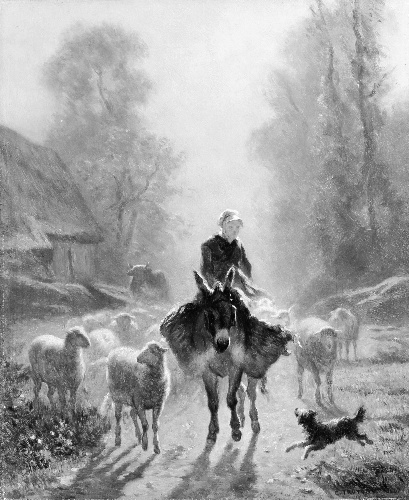
Title: Going to Market
Artist: Constant Troyon
Artist bio: French, Sèvres 1810–1865 Paris
Date: 1860
Object type: Painting
Classification: Paintings
Medium: Oil on canvas
Dimensions: 16 1/8 x 12 7/8 in. (41 x 32.7 cm)
Department: European Paintings
Credit line: Mr. and Mrs. Isaac D. Fletcher Collection, Bequest of Isaac D. Fletcher, 1917
Accession year: 1917
Repository: Metropolitan Museum of Art, New York, NY
Tags: Women|Dogs|Donkeys|Sheep